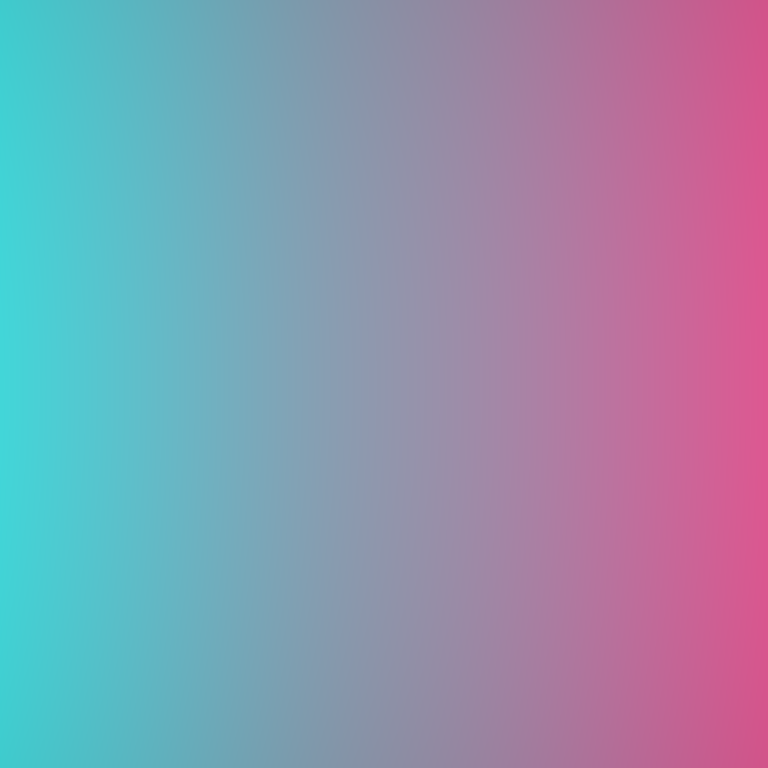
Abstract light effect, smooth gradient from teal to pink, calm atmosphere, soft blend, no room, no furniture, no objects.